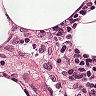
Metastatic tissue present: no